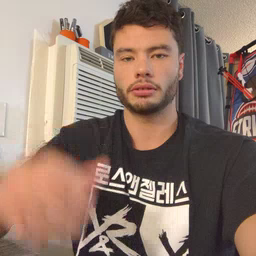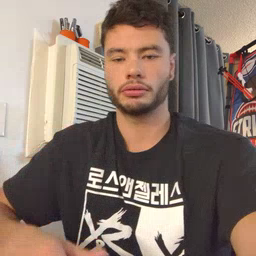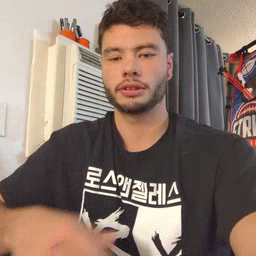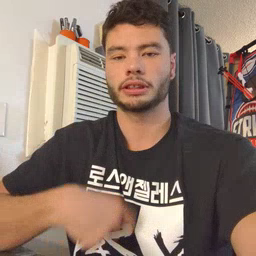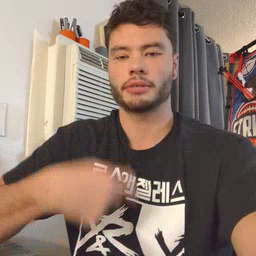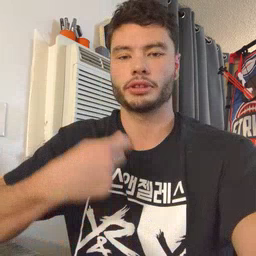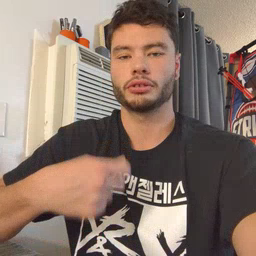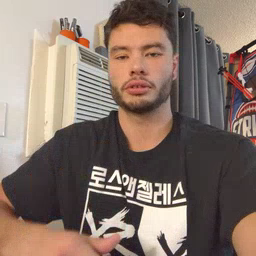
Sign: zipper